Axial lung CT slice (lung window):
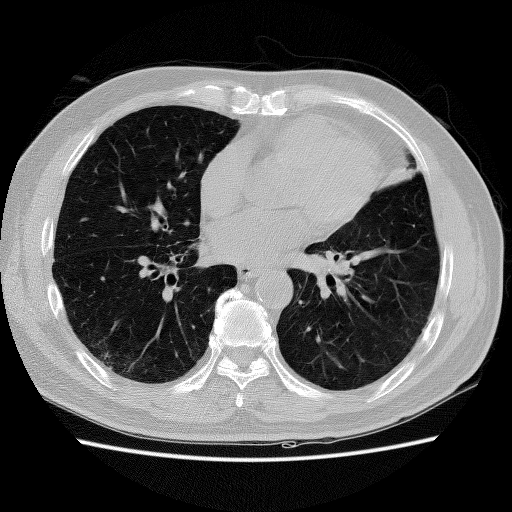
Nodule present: no